Field crop: maize
Growth stage: 2
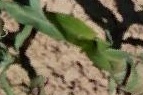
Species: maize